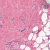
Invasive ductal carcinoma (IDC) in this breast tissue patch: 0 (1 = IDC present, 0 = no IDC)